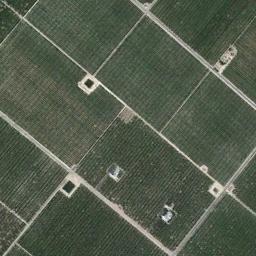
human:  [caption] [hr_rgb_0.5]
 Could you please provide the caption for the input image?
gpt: Some green rectangular farmlands are arranged in neat rows .

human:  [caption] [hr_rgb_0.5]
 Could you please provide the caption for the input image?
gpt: There are many neat rows of rectangular farmlands .

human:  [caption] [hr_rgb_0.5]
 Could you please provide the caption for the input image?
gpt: There are some green rectangular farmland .

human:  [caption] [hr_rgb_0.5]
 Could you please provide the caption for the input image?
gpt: More than ten neatly arranged green rectangular farm fields .

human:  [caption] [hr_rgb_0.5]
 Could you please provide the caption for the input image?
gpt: There are some paths between the green rectangular farmlands .